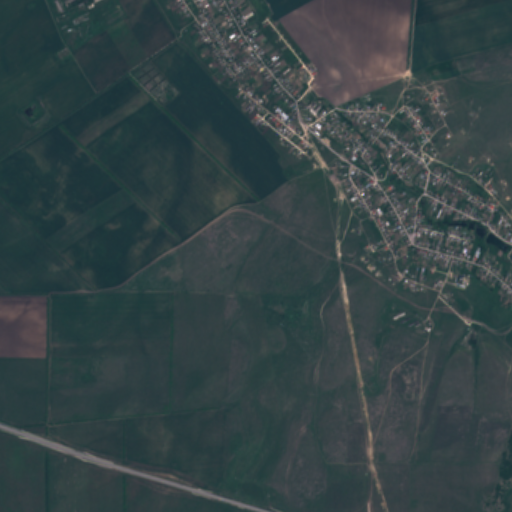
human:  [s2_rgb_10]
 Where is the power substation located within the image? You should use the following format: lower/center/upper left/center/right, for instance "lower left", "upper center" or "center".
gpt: The power substation is located in the upper center of the image.
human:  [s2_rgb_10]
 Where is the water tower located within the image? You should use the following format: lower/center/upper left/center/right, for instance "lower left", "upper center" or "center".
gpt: The water tower is located in the upper right of the image.
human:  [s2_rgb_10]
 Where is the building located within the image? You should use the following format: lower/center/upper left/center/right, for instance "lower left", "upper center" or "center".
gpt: There is no building in the image.